Question: I've been looking everywhere... maybe i'm not using the right searchwords since i do believe this is a common question.
Is there an event i can handle for when the user dismisses the keyboard by clicking the button to lower the keyboard.

i move a view up when a uitextfield becomes firstresponder but i want to move it down again when this button is tapped
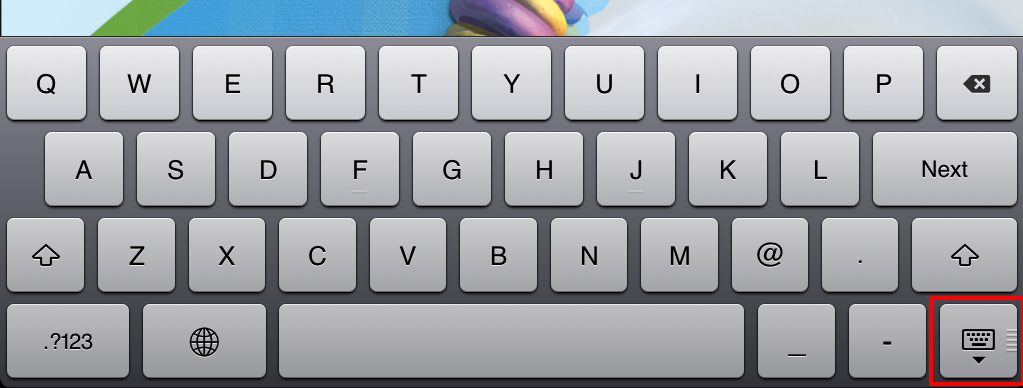
Answer: Try using notifications. Add that to your 'viewDidLoad':
'''
[[NSNotificationCenter defaultCenter] addObserver:self selector:@selector(keyboardWillHide:) name:UIKeyboardWillHideNotification object:nil];
'''
and then create a method called 'keyboardWillHide':
'''
- (void)keyboardWillHide:(NSNotification *)notification {
//do whatever you need
}
'''
Hope it helps